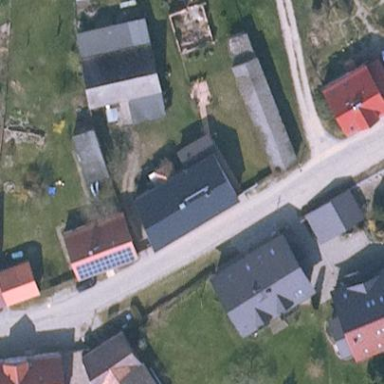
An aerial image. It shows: Detached building with gabled roof.